Question: '''
#include <stdio.h>
#include <stdlib.h>
#define INITIAL_SIZE 3
int main()
{
size_t arraySize = INITIAL_SIZE;
size_t numsEnteredSoFar = 0;
int* myArray = malloc(sizeof(*myArray)*arraySize);
if (myArray == NULL) exit(-1);
while(1)
{
int curEntry;
char ch=0;
if (scanf("%d", &curEntry) == 1)
{
ch = fgetc (stdin);
myArray[numsEnteredSoFar++] = curEntry;
if (numsEnteredSoFar == arraySize)
{
arraySize += INITIAL_SIZE;
int* temp = realloc(myArray, arraySize*sizeof(*myArray));
if (temp == NULL)
{
fprintf(stderr, "out of memory
");
exit(-1);
}
else
{
myArray = temp;
}
}
}
if(ch == 10)
{
break;
}
if(myArray[numsEnteredSoFar]>10000 || myArray[numsEnteredSoFar]<-10000)
{
exit (-1);
}
}
int i, found=0, pos=0,max=0, min=0,nm=0,mez=0;
float pk, pz, ps, pl, prumer;
char space=32;
for (size_t i = 0; i < numsEnteredSoFar; i++)
{
nm++;
if(i >3)
{
exit (-1);
}
}
if(myArray[i]>=3 && myArray[i]<=69 )
{
if(nm==1)
{
printf("XXXXX
");
printf("X X
");
printf("X X
");
printf("X X
");
printf("XXXXX
");
}
if(nm==2)
{
for(i=0; i<myArray[1]; i++)
{
mez++;
printf("X");
}
printf("
");
for (i=0; i<myArray[0]-2; i++)
{
printf("X");
for(i=0;i<mez-2;i++)
{
printf(" ");
}
}
printf("X");
printf("
");
for(i=0; i<myArray[1]; i++)
{
printf("X");
}
printf("
");
}
}
printf("%d
", nm);
printf("%d
", mez-2);
printf("%d
", myArray[0]);
for (i = 0; i < numsEnteredSoFar; i++)
{
if (i)
printf (", ");
printf ("%i", myArray[i]);
}
printf ("
");
free(myArray);
}
'''
first number is height second is width
any clue on what am I missing?
its supposed to output this

but it outputs this
<URL>
I need the line 2 copied and printed below so it would make a rectangle
my idea was this
'''
printf("X%sX", ch)//where "ch" would be variable number of spaces
'''
continuation:<URL>
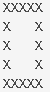
Answer: Take the rows one-by-one. You have to print the full line of ''X''s on the first and last row. For all middle rows, you want to print ''X'' as the first and last character, and then spaces in between.
You can lay your loops out as follows (there is more than one way to structures the test conditions), e.g.
'''
#include <stdio.h>
#define NELEM 5 /* if you need a constant, #define one (or more) */
int main (void) {
for (int i = 0; i < NELEM; i++) { /* for NELEM rows */
for (int j = 0; j < NELEM; j++) { /* for NELEM columns */
if (i == 0 || i == NELEM - 1) /* 1st or last row */
putchar ('X');
else { /* middle-rows */
if (j == 0 || j == NELEM - 1) /* 1st and last char */
putchar ('X');
else
putchar (' '); /* rest */
}
}
putchar ('
');
}
}
'''
'''
$ ./bin/xbox
XXXXX
X X
X X
X X
XXXXX
'''
Let me know if this is what you are after. If not, I can help further.
A shorter, but less readable version using a could be written as:
'''
#include <stdio.h>
#define NELEM 5 /* if you need a constant, #define one (or more) */
int main (void) {
for (int i = 0; i < NELEM; i++) { /* for NELEM rows */
for (int j = 0; j < NELEM; j++) { /* for NELEM columns */
/* 1st or last row/col 'X' otherwise ' ' */
putchar ((i == 0 || i == NELEM - 1 || j == 0 || j == NELEM - 1) ?
'X' : ' ');
}
putchar ('
');
}
}
'''
(same output)
There are many ways to skin-the-cat.